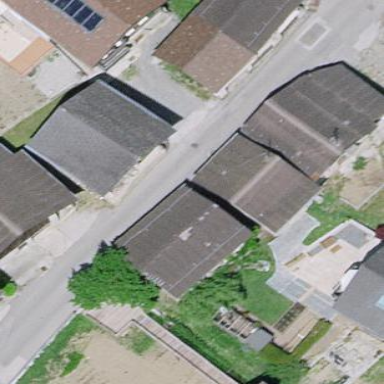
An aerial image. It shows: Garage building.